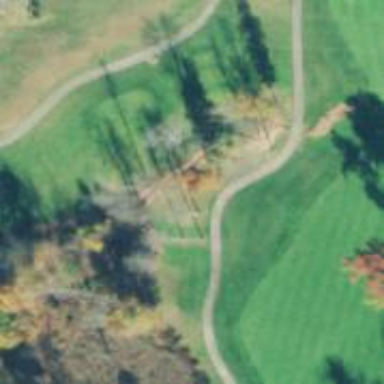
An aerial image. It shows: Pathway for golfing.